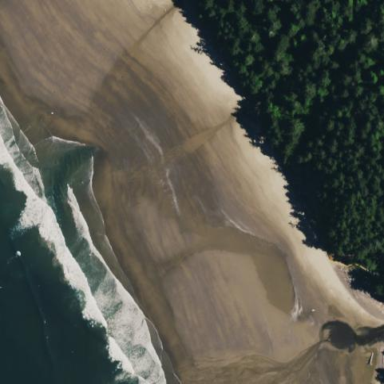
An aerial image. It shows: Sandy beach with natural surface.